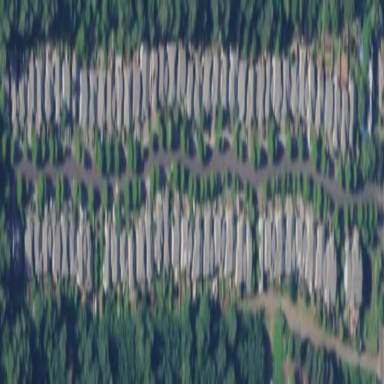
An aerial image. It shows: Residential area composed of single-family homes.